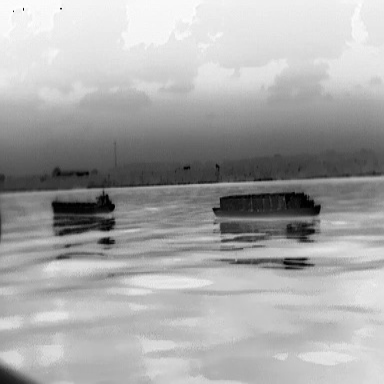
There are two objects shown in the infrared image, including a fishing_boat, and a liner.